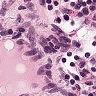
Metastatic tissue present: no